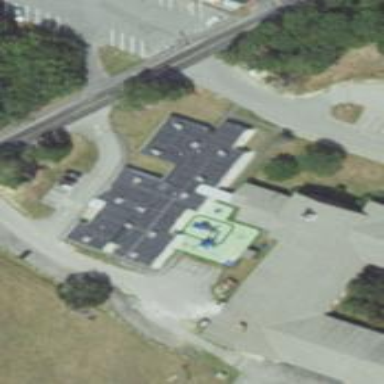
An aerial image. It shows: School building.